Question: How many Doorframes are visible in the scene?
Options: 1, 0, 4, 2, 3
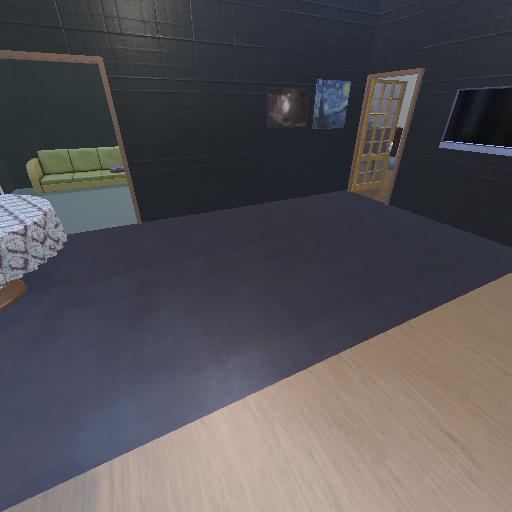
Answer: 1